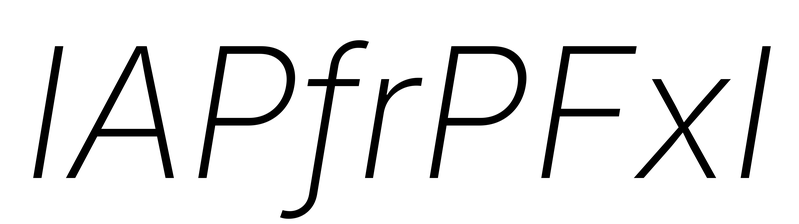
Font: Inter-Italic_ExtraLight_Italic